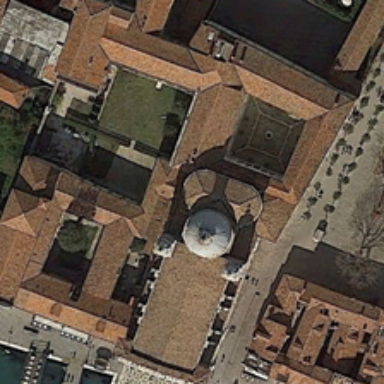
Red buildings are near a red church .